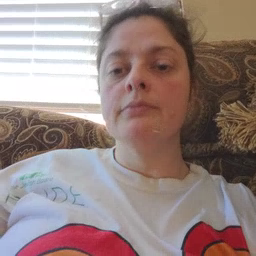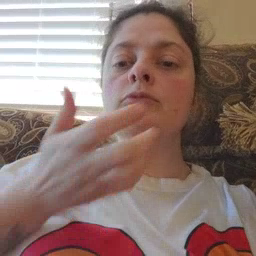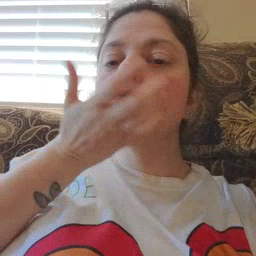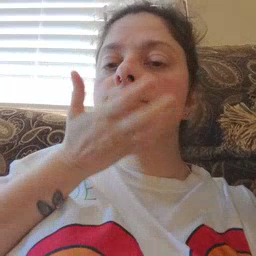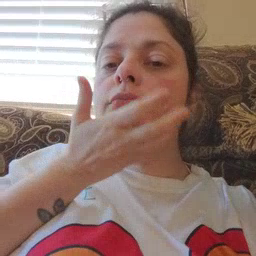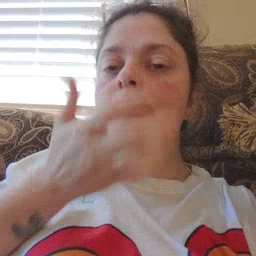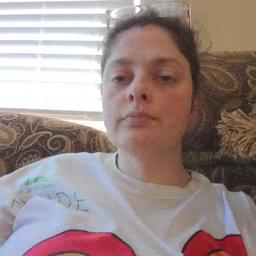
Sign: grass